【题型】选择题　【知识点】平面几何　【难度】easy
如图，在矩形$ABCD$中，$AB=4$，$BC=6$，$E$是矩形内部的一个动点，且$AE \perp BE$，则线段$CE$的最小值为( \   \ )

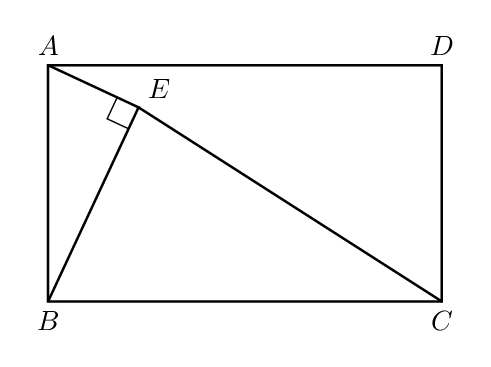
【解答】
\vspace{8pt}
\noindent
\textbf{【答案】}B

\vspace{3pt}
\noindent
\textbf{【分析】}本题主要考查圆周角定理、圆的基本性质及矩形的性质、勾股定理，根据$AE \perp BE$可知点$E$在以$AB$为直径的$\odot O$上，再进一步求解即可．

\vspace{5pt}
\noindent
\textbf{【详解】}解：如图，

\noindent
$\because AE \perp BE$，

\noindent
$\therefore$点$E$在以$AB$为直径的$\odot O$上，

\noindent
连接$CO$交$\odot O$于点$E'$，

\noindent
$\therefore$当点$E$位于点$E'$位置时，线段$CE$取得最小值，

\noindent
$\because AB=4$，

\noindent
$\therefore OA=OB=OE'=2$，

\noindent
$\because BC=6$，

\noindent
$\therefore OC=\sqrt{BC^2+OB^2}=\sqrt{6^2+2^2}=2\sqrt{10}$，

\noindent
则$CE'=OC-OE'=2\sqrt{10}-2$．

\noindent
故选：B．

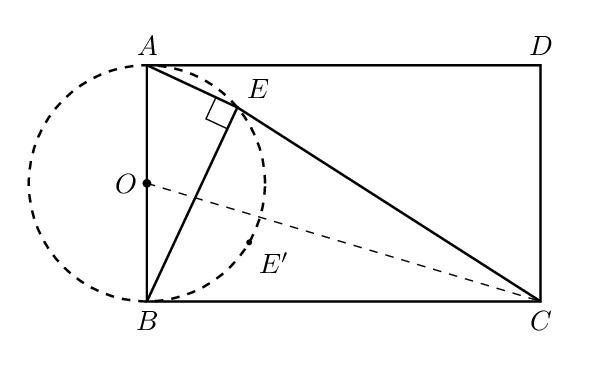